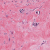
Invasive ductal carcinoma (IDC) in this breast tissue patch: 1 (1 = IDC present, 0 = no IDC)